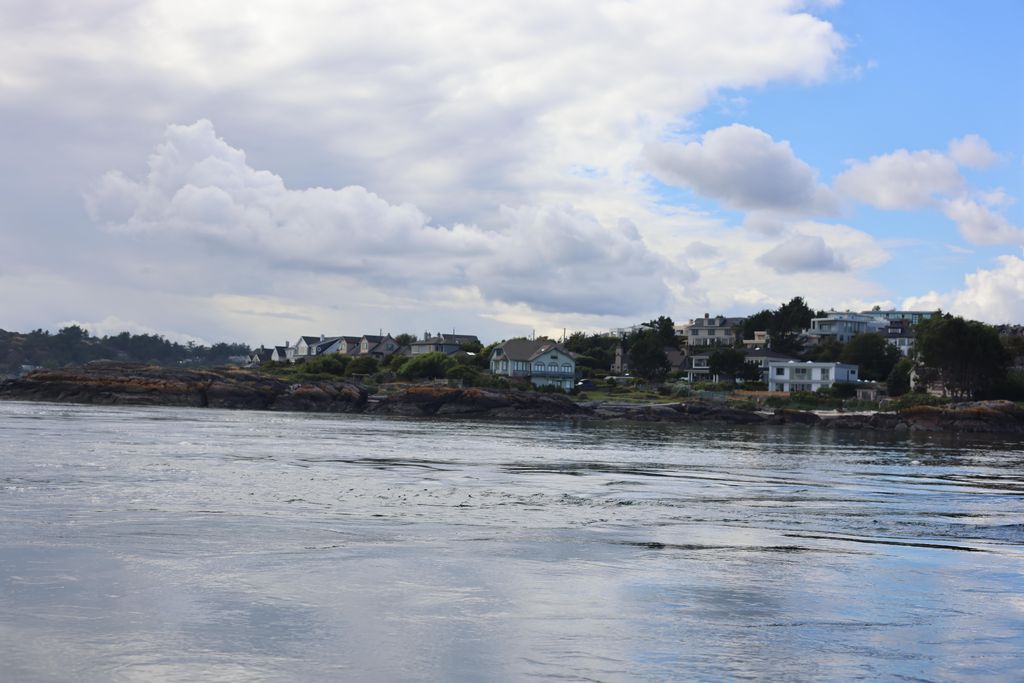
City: victoria